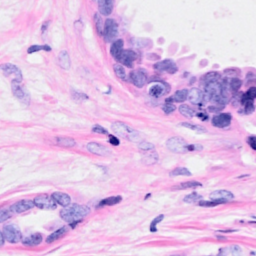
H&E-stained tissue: Breast